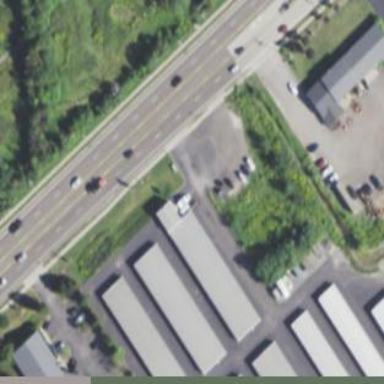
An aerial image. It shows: Building used for storage rental.